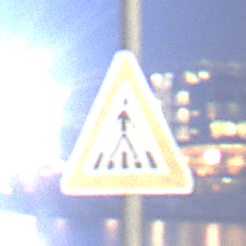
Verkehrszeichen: FussgaengerueberwegLinks
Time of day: Night
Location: Outdoor (Urban)
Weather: PartlyCloudy
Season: NotSpecified
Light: Artificial